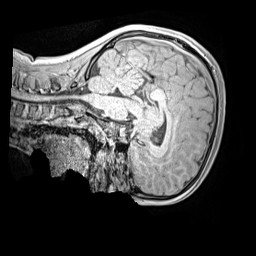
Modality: MP2RAGE
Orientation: sagittal
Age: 11
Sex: male
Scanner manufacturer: siemens
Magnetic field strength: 3 T
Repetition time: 4 s
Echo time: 0.00299 s